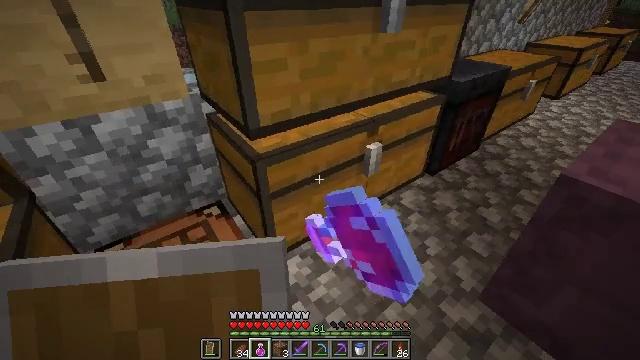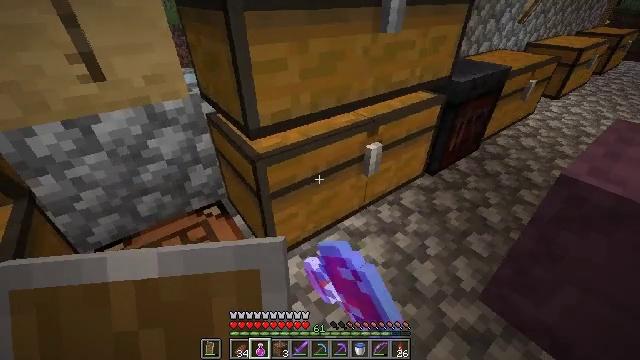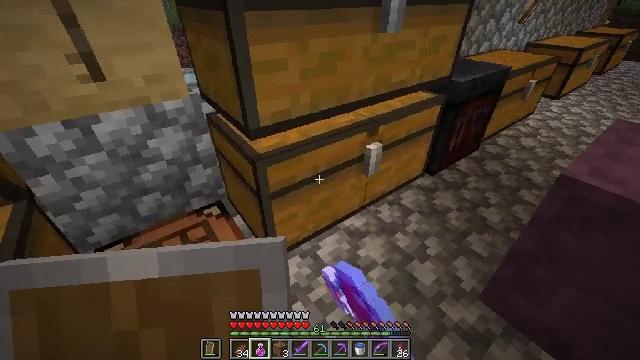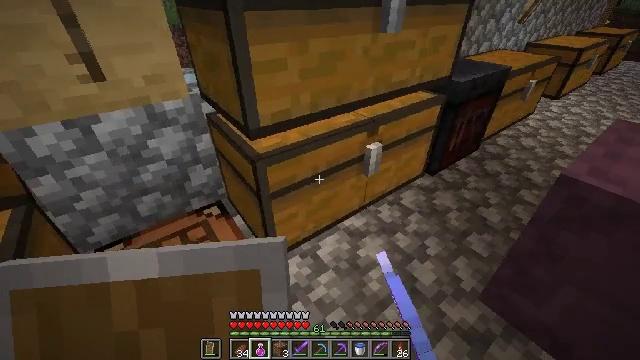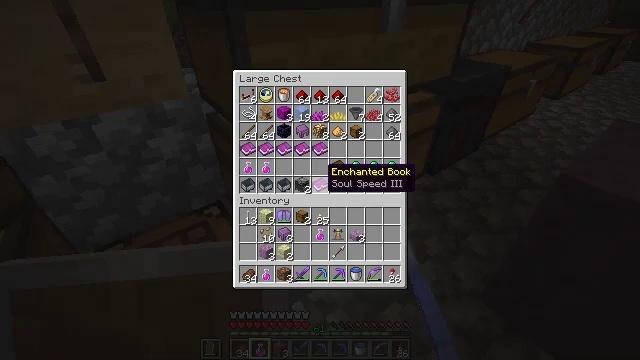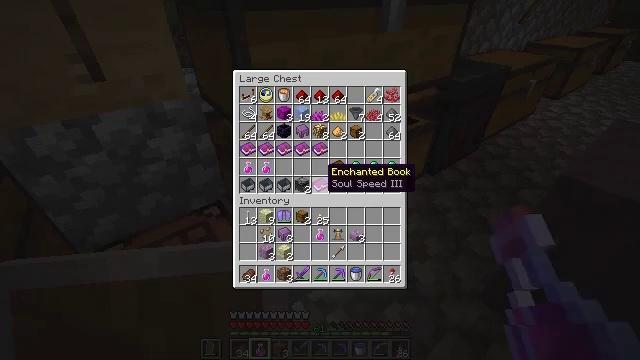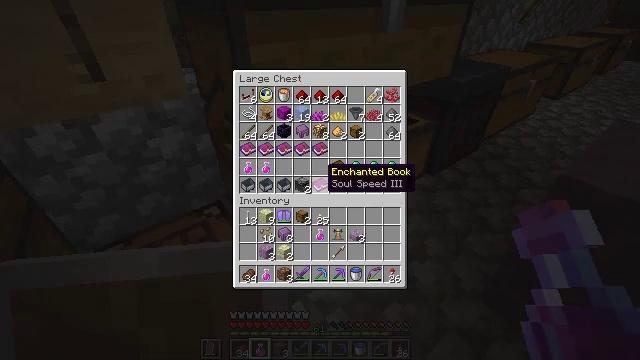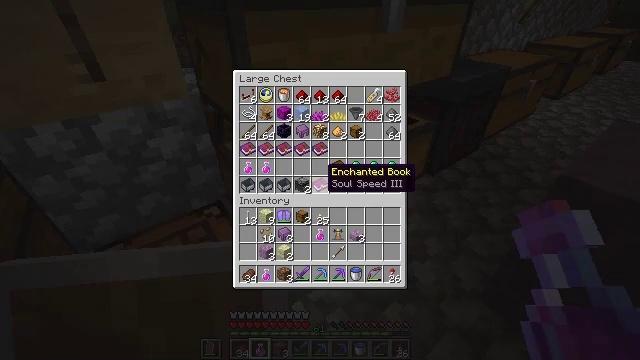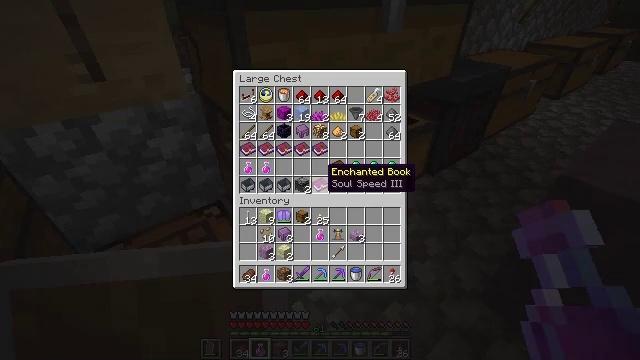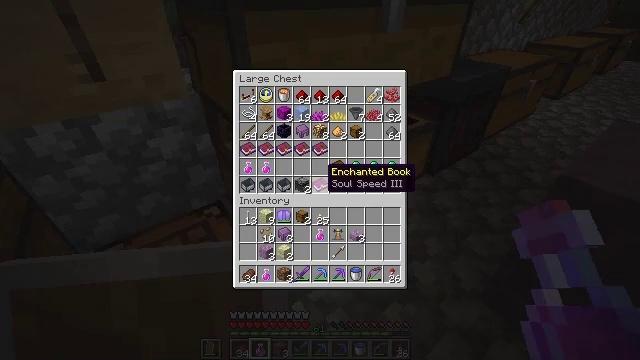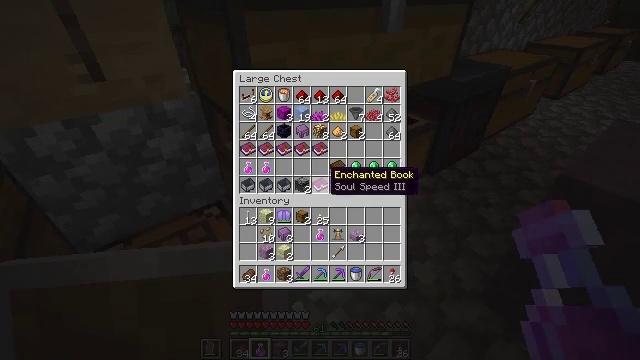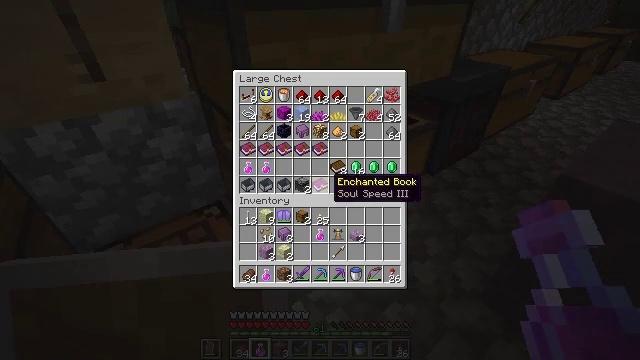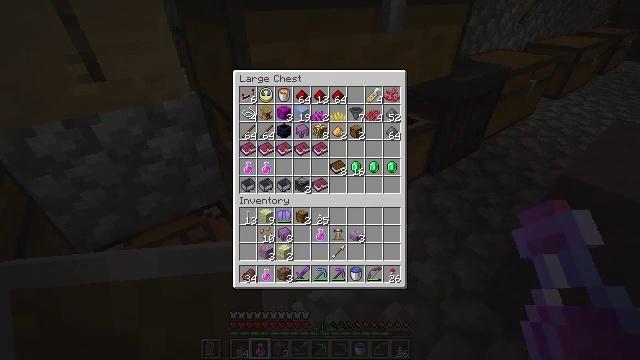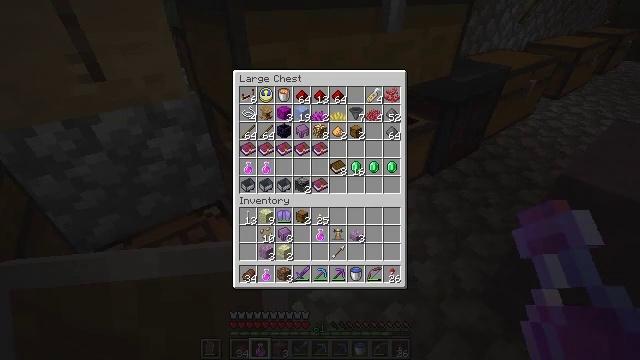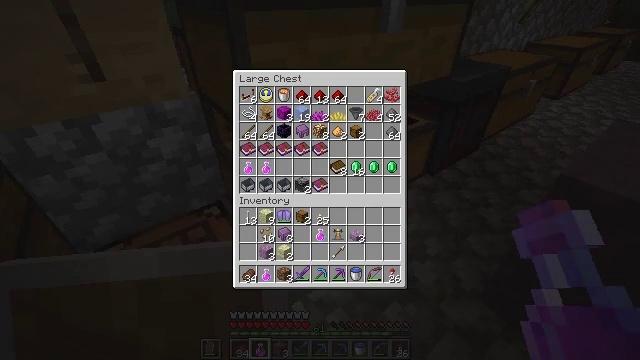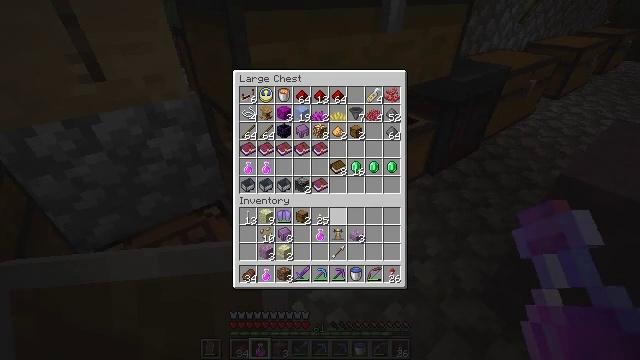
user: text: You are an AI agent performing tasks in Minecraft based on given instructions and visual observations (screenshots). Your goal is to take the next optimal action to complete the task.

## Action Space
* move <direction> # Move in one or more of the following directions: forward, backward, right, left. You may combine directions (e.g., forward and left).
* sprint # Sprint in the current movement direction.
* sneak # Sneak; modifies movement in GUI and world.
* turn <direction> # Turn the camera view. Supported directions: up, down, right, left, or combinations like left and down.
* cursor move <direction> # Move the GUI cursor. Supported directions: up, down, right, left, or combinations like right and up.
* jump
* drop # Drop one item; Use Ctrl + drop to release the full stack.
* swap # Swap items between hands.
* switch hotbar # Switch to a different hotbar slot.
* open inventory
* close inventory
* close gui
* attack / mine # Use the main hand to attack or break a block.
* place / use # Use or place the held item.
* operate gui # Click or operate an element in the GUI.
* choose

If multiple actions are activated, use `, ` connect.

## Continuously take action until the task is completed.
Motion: motion action
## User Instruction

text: Retrieve the shulker box into the inventory.
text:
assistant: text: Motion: use / place
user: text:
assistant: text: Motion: no_op
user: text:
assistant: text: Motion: no_op
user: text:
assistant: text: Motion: no_op
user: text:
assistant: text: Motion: no_op
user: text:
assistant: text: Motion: no_op
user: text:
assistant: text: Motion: no_op
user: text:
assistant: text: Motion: no_op
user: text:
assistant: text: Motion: no_op
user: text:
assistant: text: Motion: no_op
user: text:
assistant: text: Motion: turn down
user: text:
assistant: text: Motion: sneak
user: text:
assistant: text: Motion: sneak
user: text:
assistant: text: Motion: sneak, turn down
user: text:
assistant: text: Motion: sneak
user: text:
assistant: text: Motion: no_op
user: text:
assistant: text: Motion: no_op
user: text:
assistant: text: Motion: no_op
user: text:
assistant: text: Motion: no_op
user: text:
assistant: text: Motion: no_op
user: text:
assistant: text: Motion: no_op
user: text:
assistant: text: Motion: attack / mine
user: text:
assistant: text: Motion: turn left
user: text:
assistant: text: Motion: turn left and up
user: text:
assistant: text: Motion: turn left and up
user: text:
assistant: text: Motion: no_op
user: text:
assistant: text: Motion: no_op
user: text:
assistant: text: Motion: no_op
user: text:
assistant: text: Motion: no_op
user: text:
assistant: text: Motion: no_op